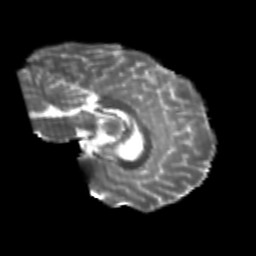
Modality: T2w
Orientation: sagittal
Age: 22
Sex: female
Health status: healthy
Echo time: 0.074 s